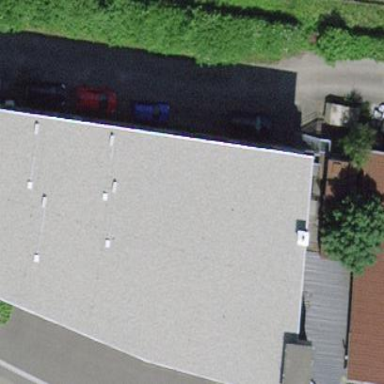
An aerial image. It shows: Industrial building.